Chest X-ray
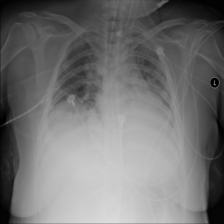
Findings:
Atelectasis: negative
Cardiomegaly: negative
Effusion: positive
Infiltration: positive
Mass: negative
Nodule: negative
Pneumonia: negative
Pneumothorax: negative
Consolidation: negative
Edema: negative
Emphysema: negative
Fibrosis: negative
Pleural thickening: negative
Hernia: negative